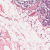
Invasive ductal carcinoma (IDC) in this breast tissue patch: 0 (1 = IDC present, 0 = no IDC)